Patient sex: M
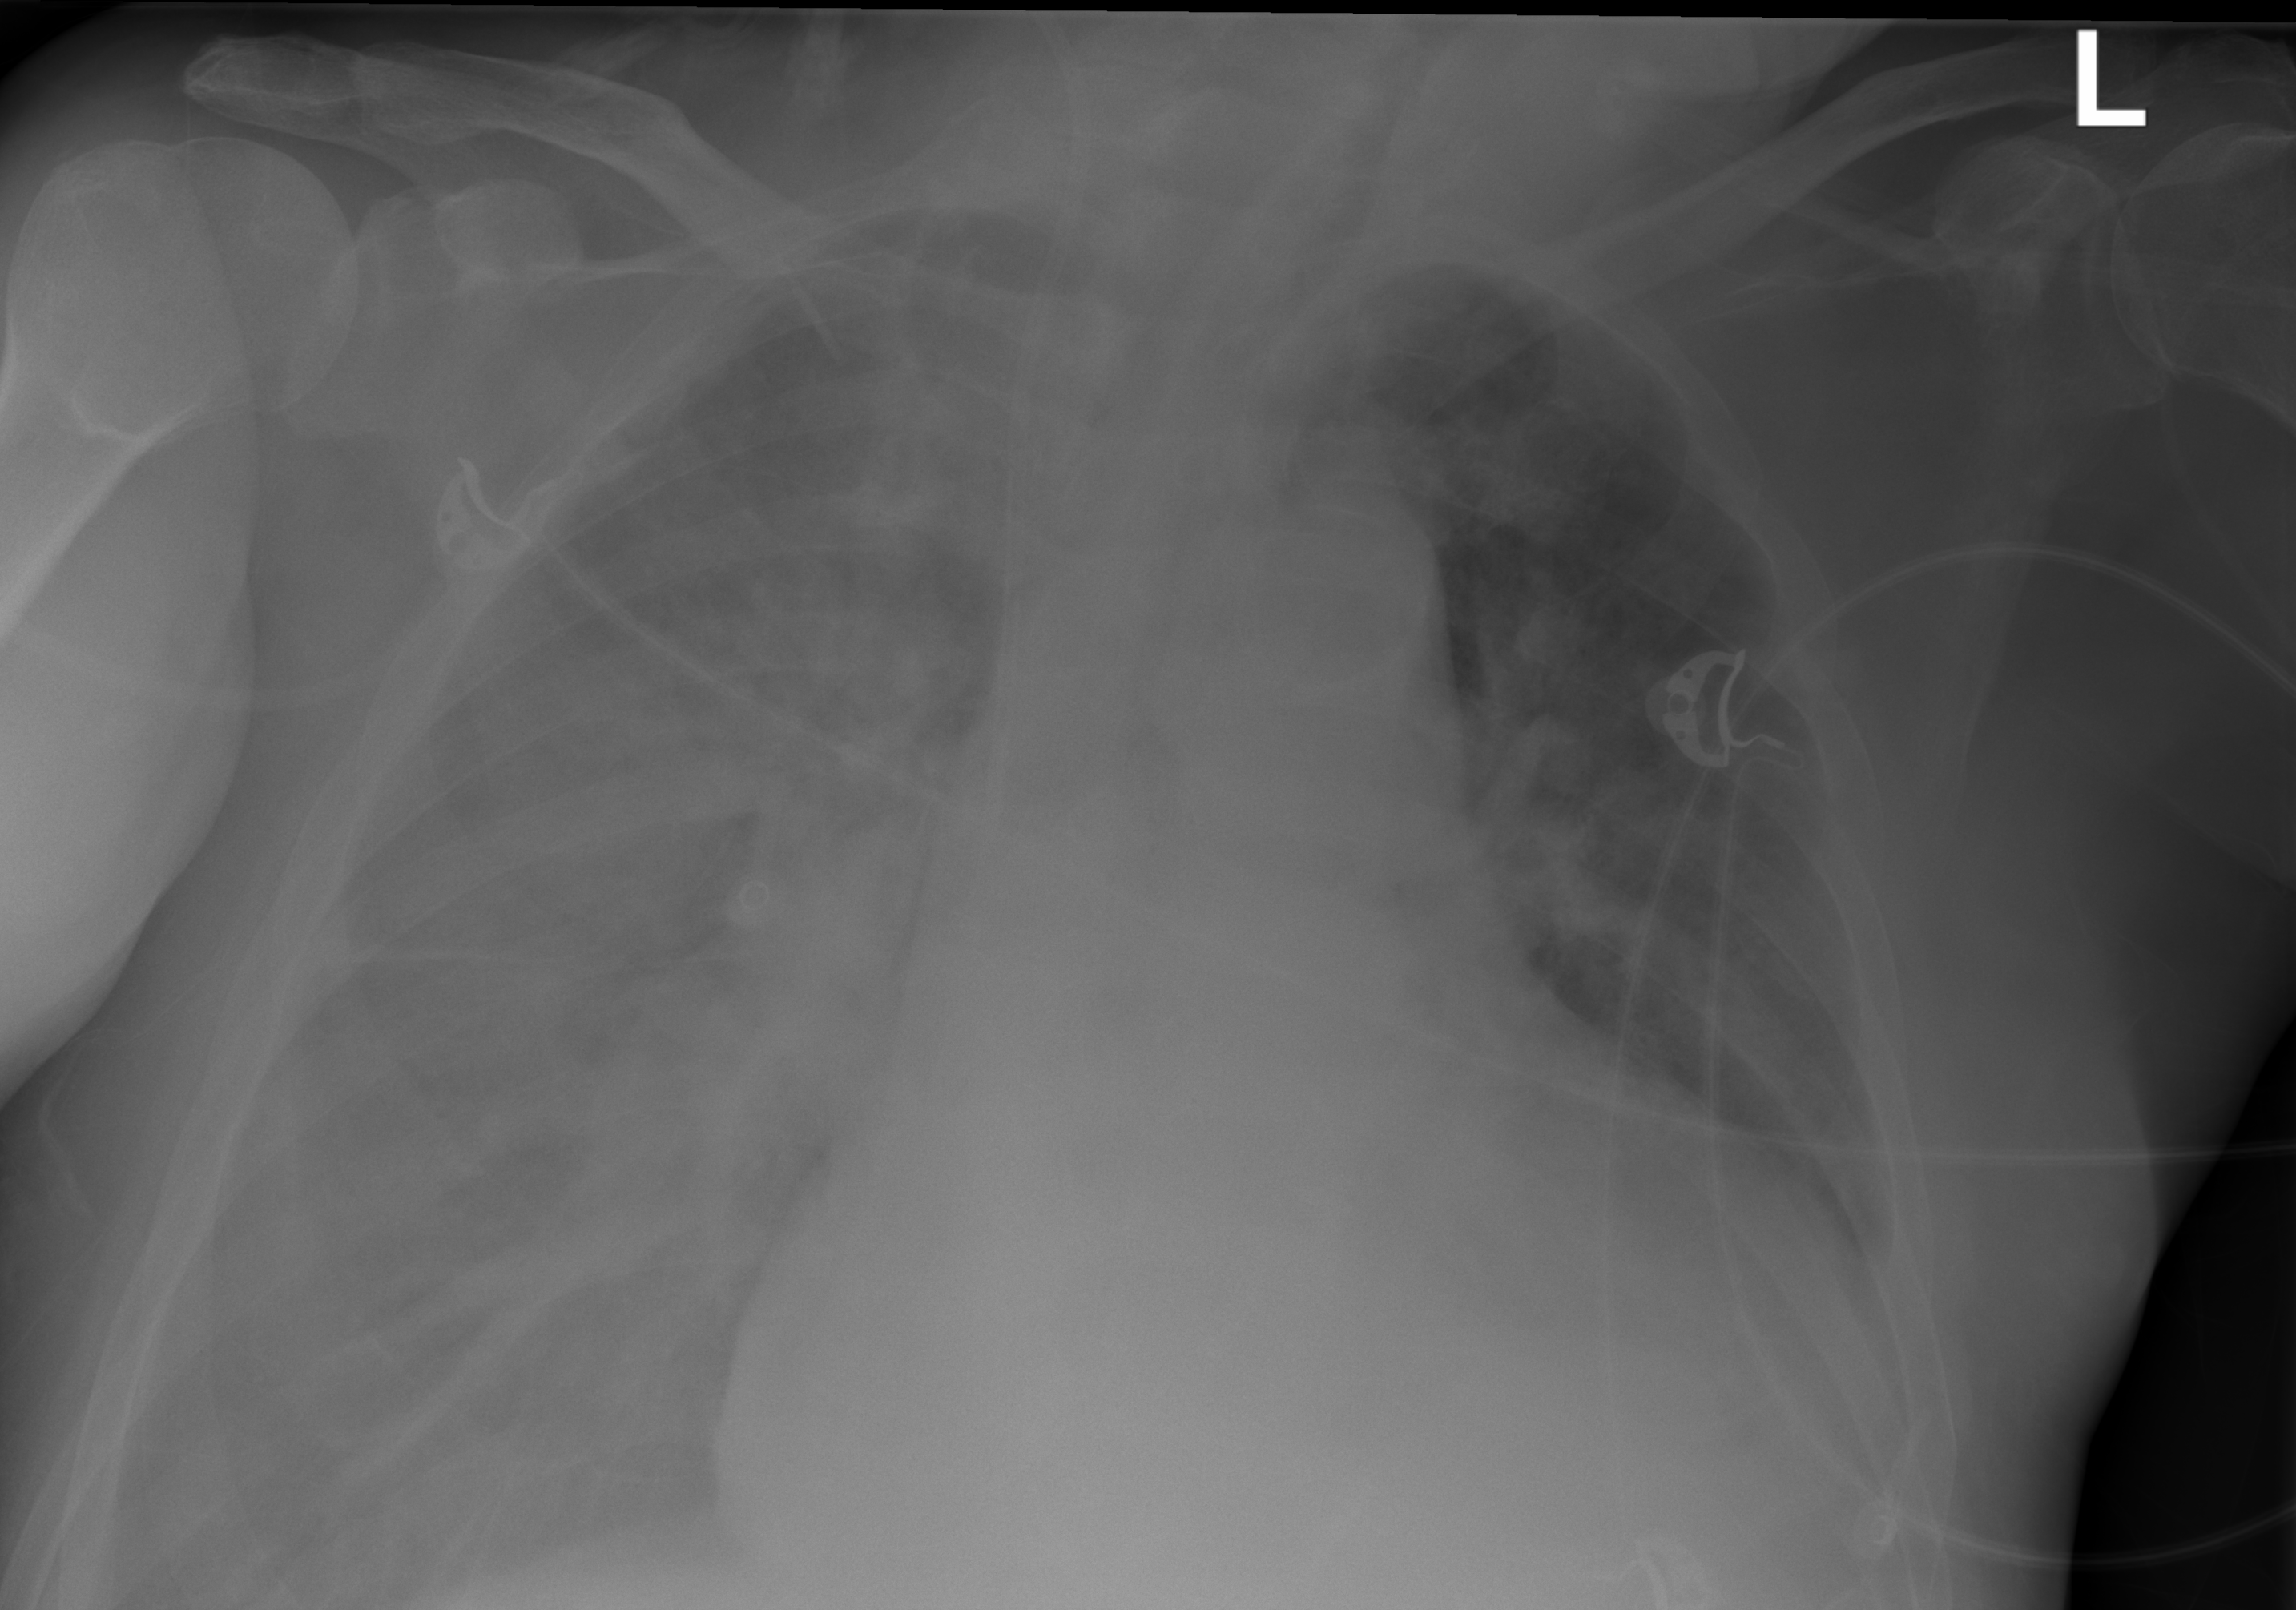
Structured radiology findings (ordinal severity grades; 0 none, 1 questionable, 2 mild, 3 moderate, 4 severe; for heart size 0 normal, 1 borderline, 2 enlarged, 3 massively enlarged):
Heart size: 2
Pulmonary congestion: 2
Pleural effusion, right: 2
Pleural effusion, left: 2
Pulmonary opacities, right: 3
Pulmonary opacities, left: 0
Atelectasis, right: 0
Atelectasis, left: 0